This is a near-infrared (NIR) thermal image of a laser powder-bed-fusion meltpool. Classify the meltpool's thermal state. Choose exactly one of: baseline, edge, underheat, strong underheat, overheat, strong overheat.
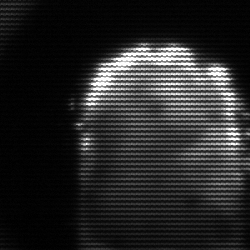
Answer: baseline